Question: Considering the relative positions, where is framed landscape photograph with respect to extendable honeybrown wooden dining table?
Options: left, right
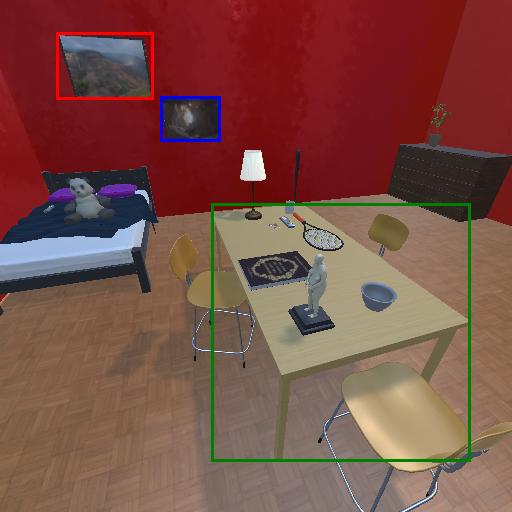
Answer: left